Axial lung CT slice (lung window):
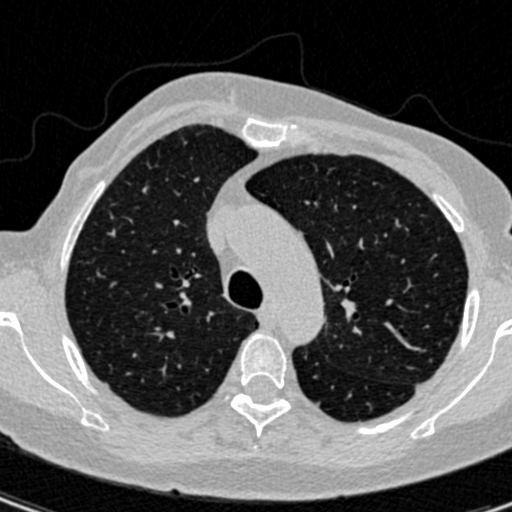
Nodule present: no